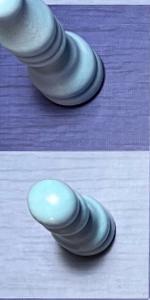
Label: Pawn_White